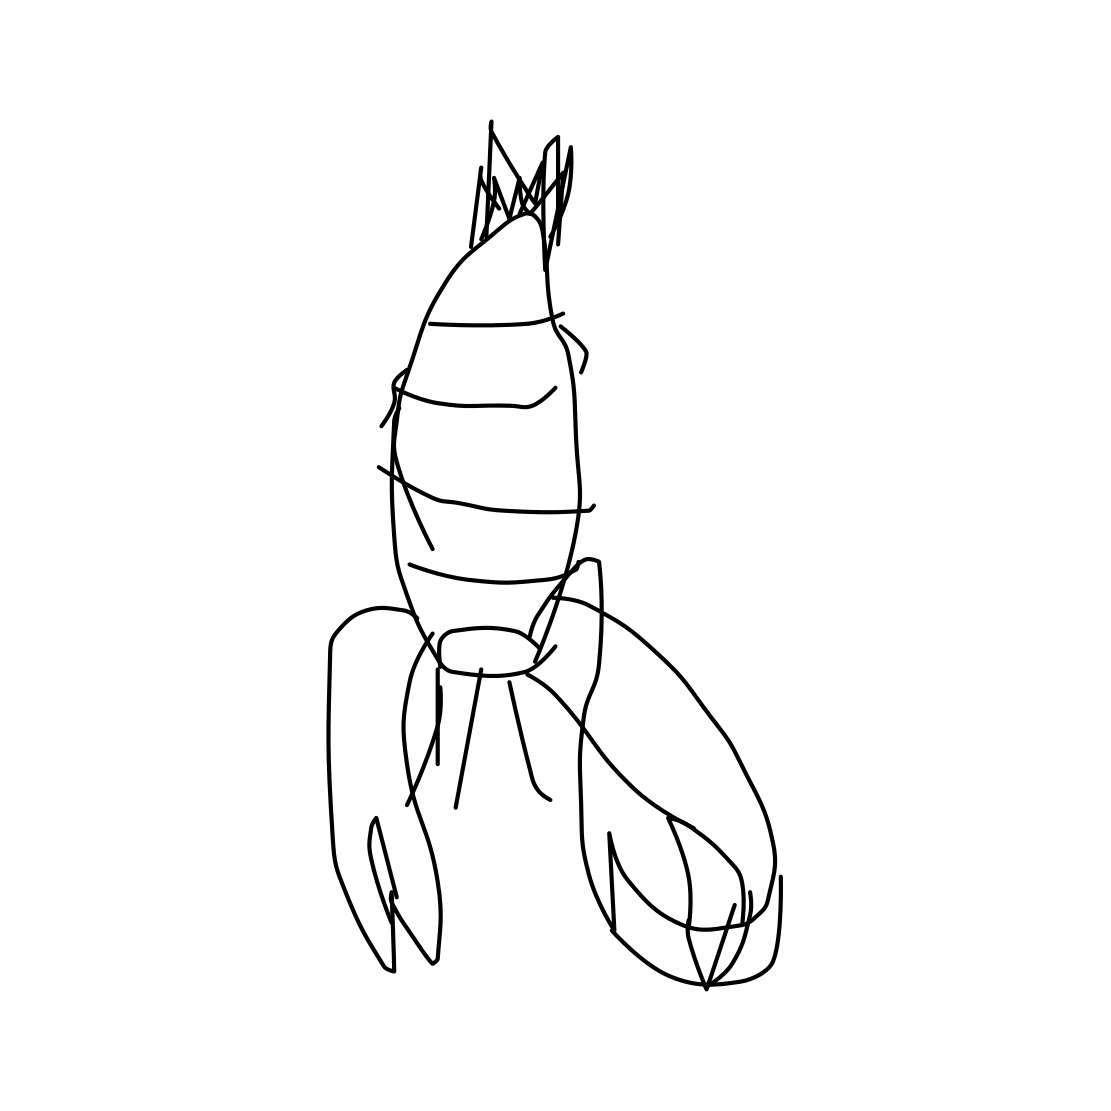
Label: lobster